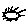
Label: sun